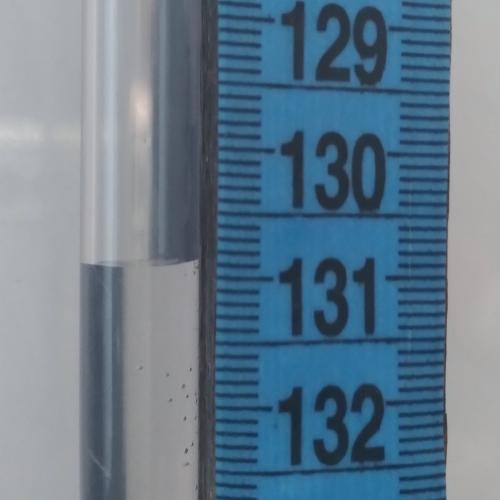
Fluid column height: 130.9 cm